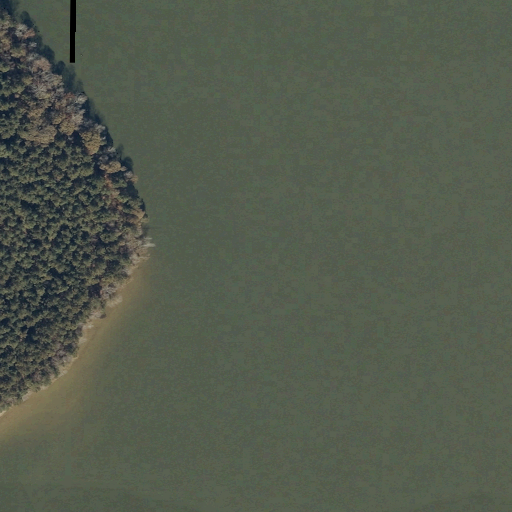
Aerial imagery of valley in Alabama named Beaver Creek Valley containing open water, evergreen forest, mixed forest, and grassland